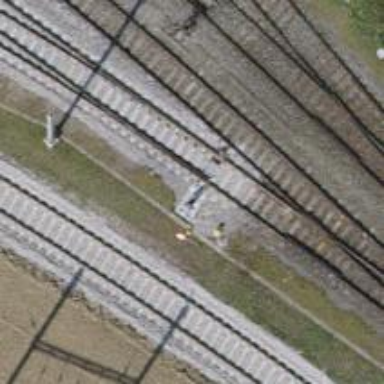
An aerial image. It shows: Single-track electrified railway yard with contact line electrification.